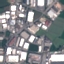
Label: Industrial